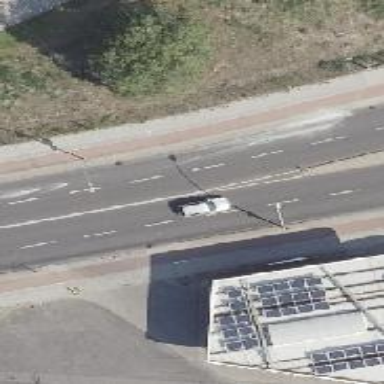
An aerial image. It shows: Secondary road with asphalt surface. There are separate sidewalks on both sides with lane markings.